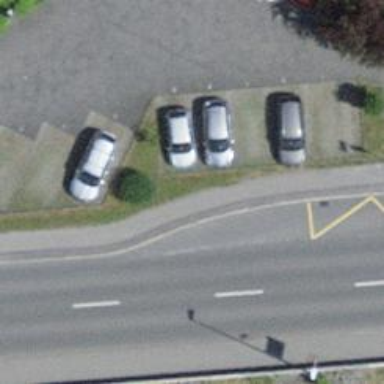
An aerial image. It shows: Bus stop with shelter. It is platform for public transport.